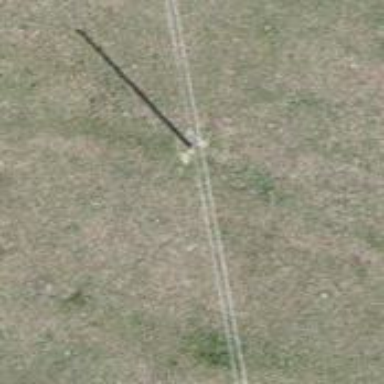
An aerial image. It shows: Minor power line.